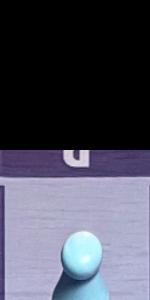
Label: Empty